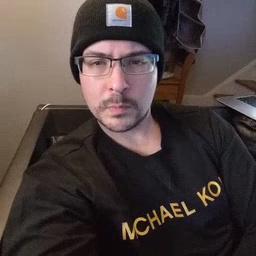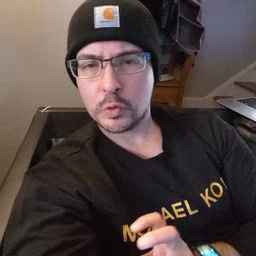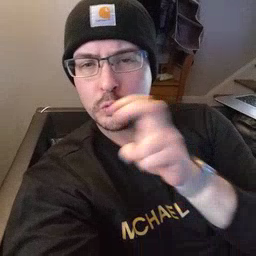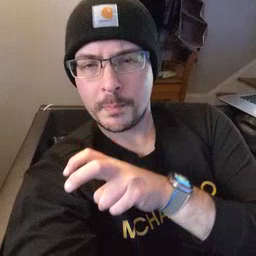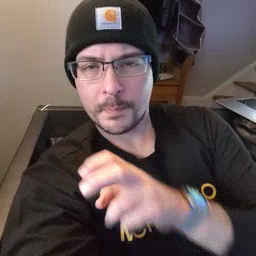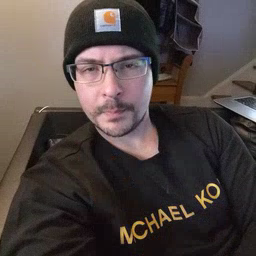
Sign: jump